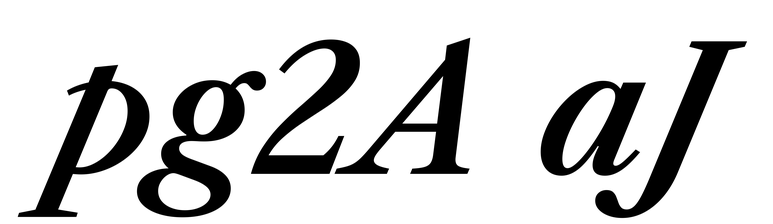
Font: LibreCaslonText-Italic_SemiBold_Italic